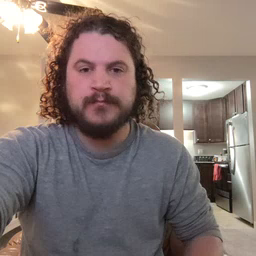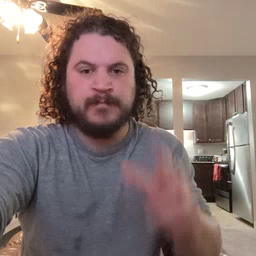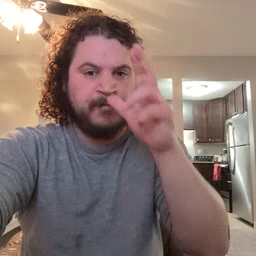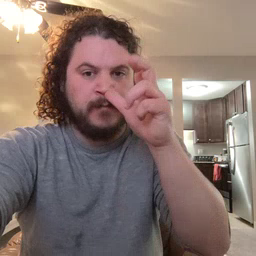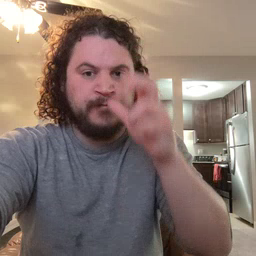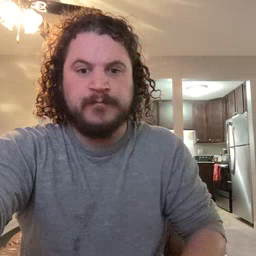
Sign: bug